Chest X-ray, AP view. Patient: 64 years old, sex F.
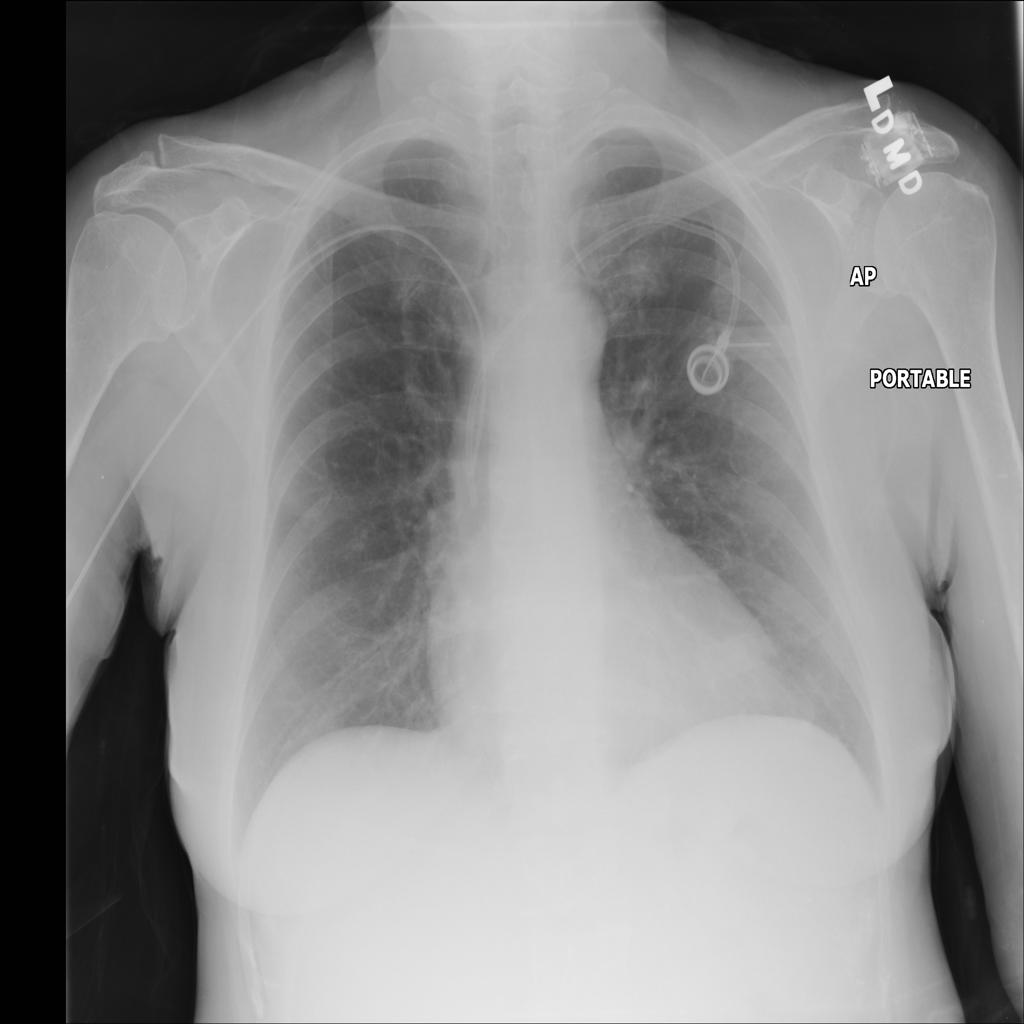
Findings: No Finding